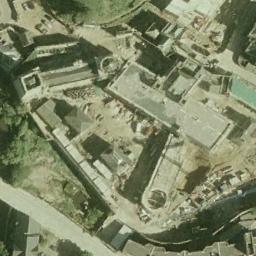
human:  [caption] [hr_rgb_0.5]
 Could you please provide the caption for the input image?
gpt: Many trees of different sizes are beside the palace .

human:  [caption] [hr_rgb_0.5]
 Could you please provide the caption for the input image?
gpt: One side of the palace is the port, And the other side is the lawn .

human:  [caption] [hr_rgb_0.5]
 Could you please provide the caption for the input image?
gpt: The palace has some palaces of different shapes .

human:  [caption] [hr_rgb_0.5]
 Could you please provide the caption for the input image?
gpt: The palace is on the grass next to some trees .

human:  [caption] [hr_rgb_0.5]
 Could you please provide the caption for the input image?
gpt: There are some green lawns beside the white palace .